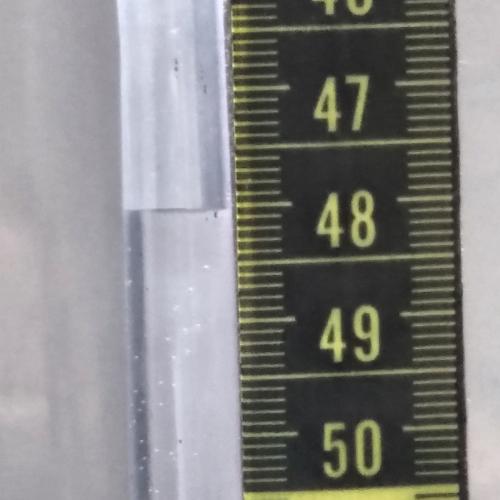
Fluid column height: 48.0 cm